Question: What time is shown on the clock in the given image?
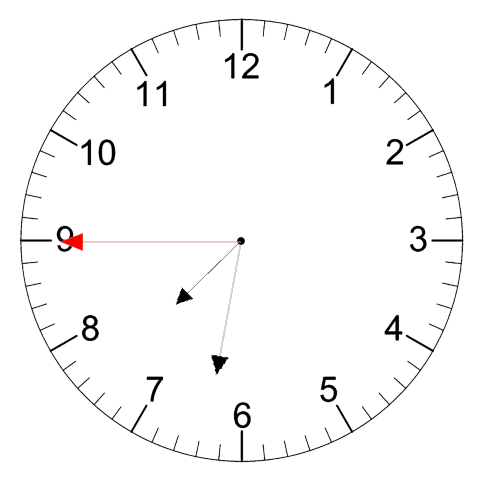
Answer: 07:31:45